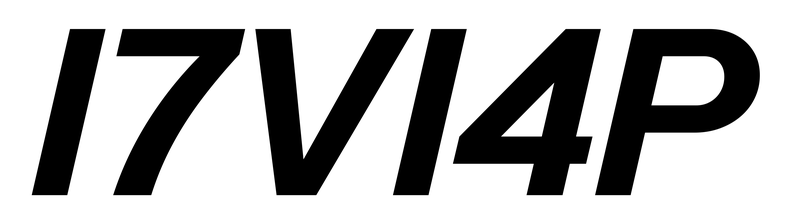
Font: InstrumentSans-Italic_Bold_Italic